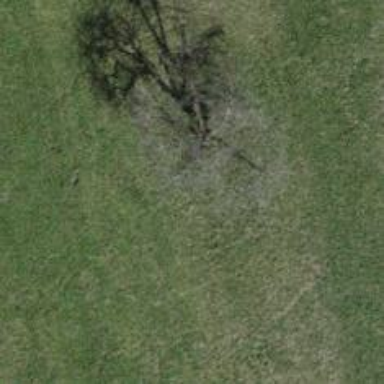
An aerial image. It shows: Row of trees in natural setting.